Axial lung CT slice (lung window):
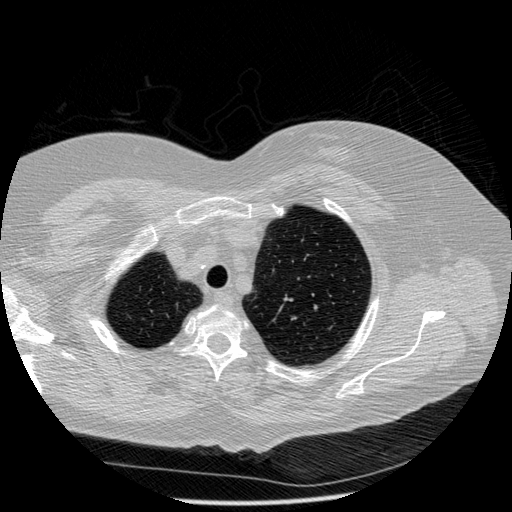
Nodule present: no